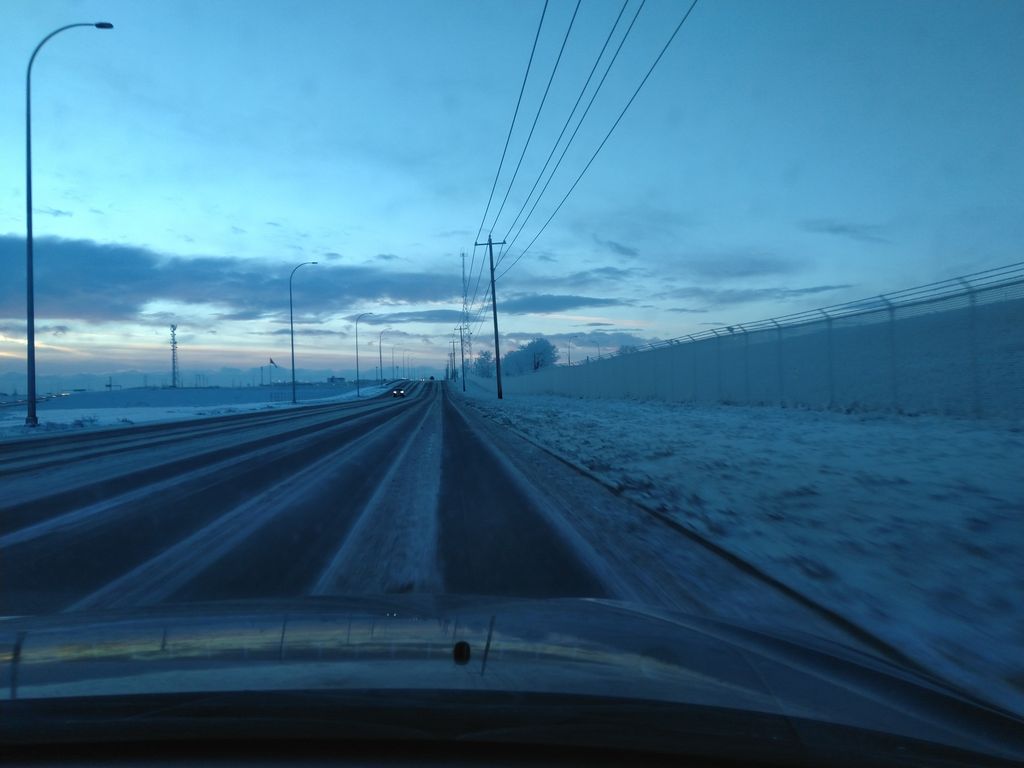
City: calgary